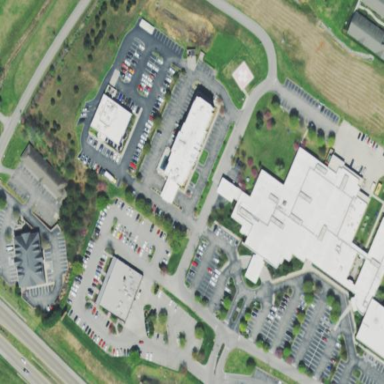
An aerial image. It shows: Hospital building.